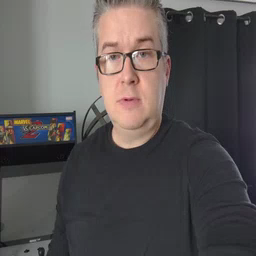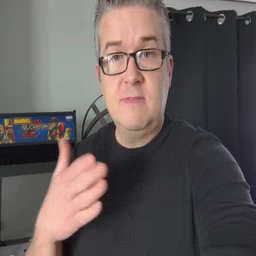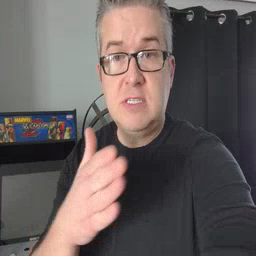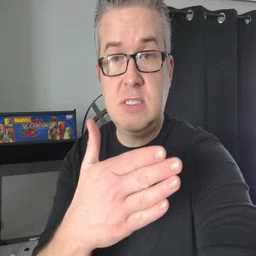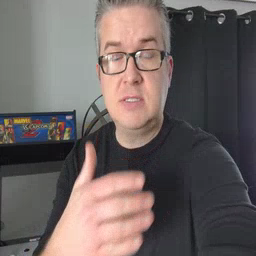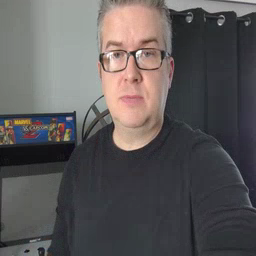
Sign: fish